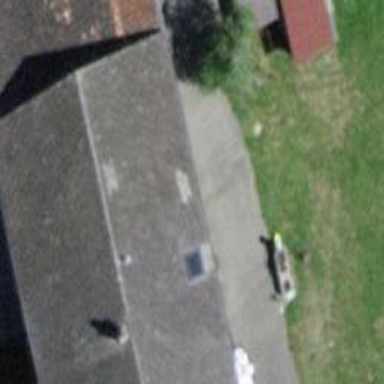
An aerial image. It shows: Farm building.